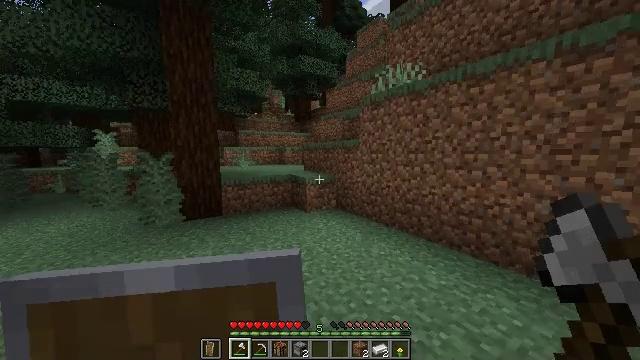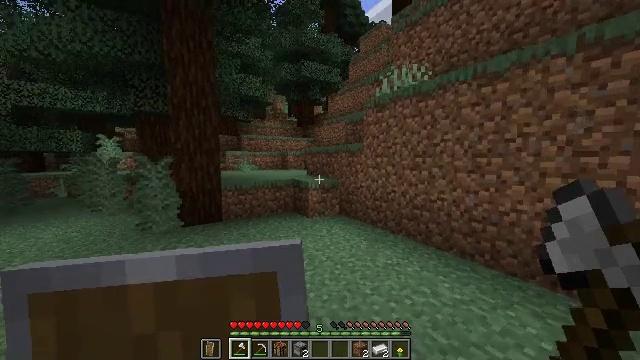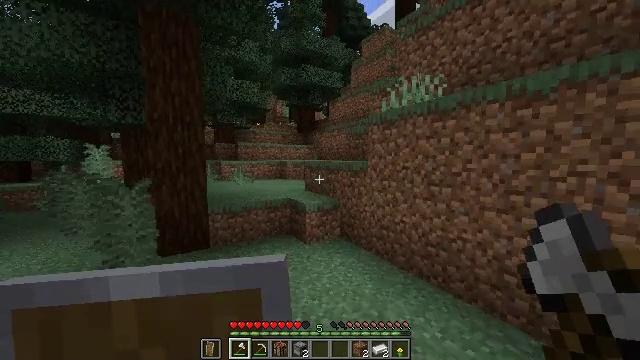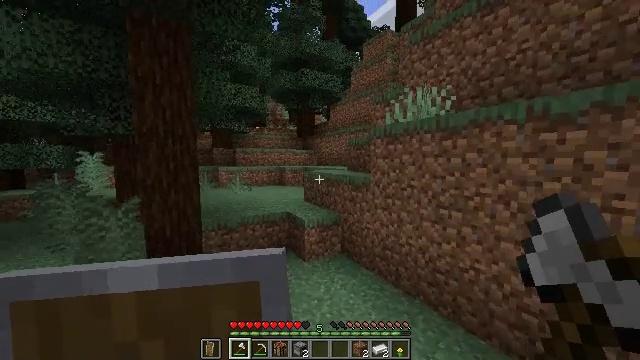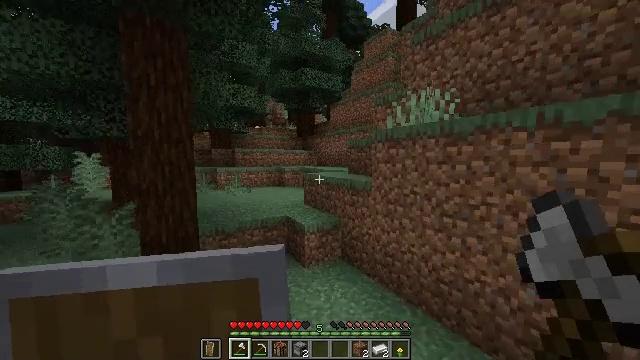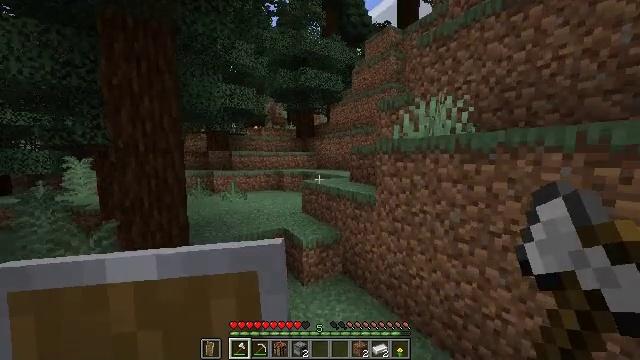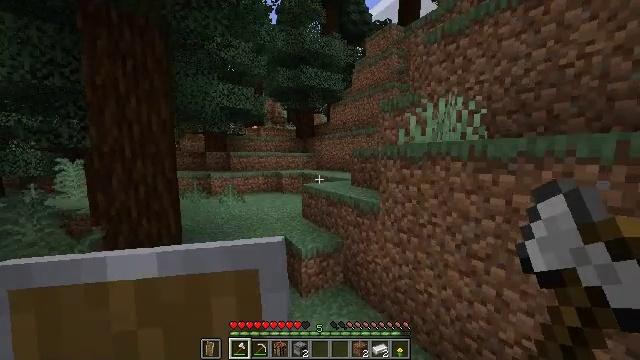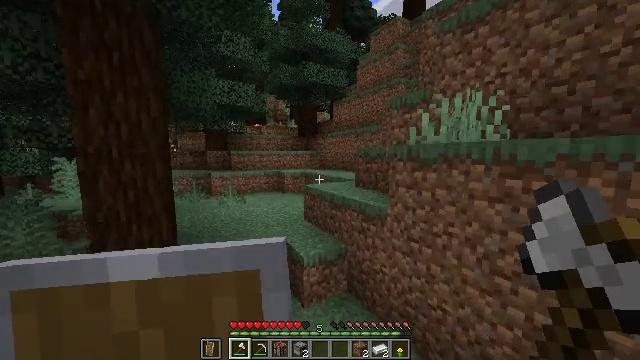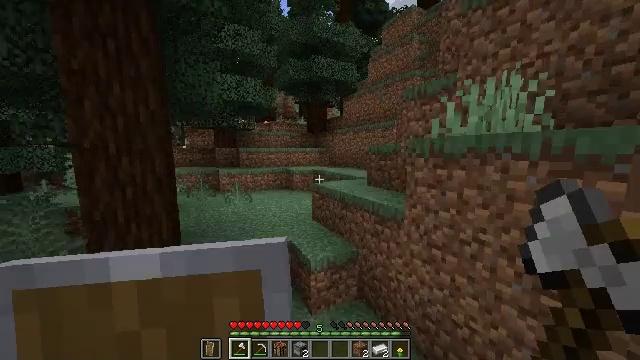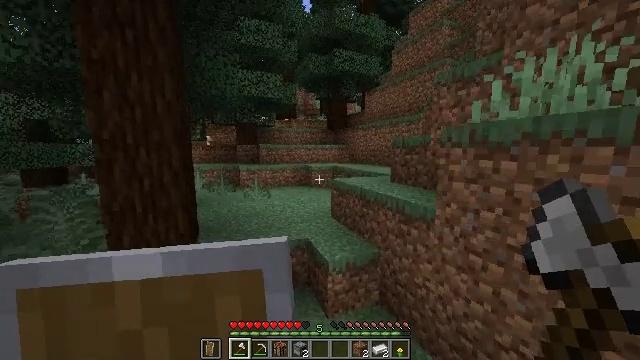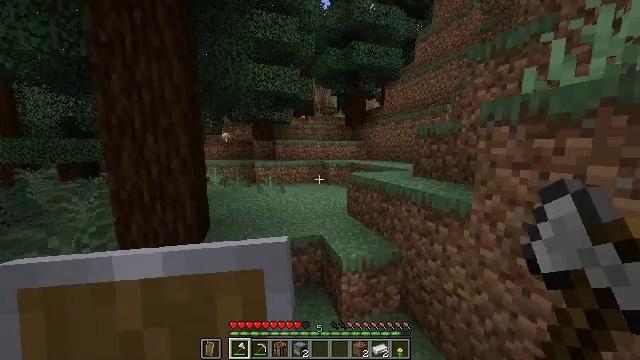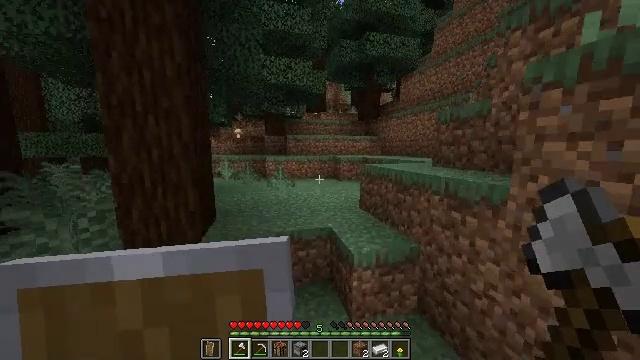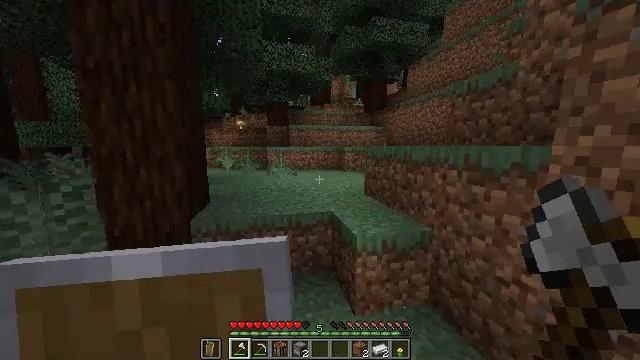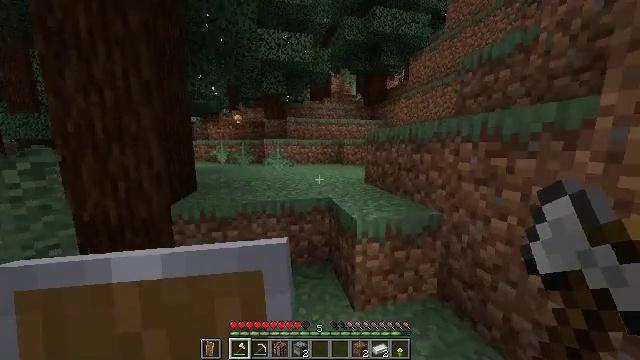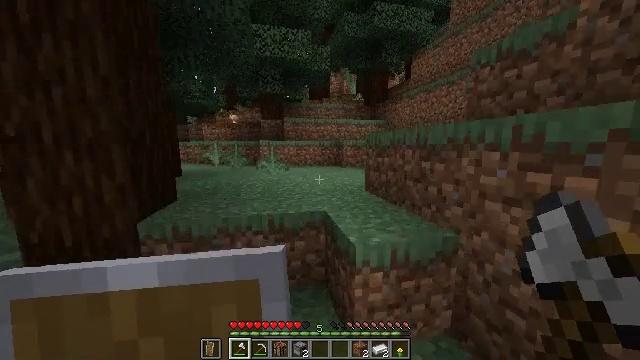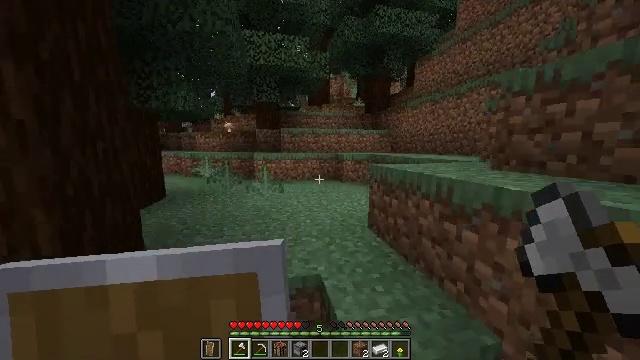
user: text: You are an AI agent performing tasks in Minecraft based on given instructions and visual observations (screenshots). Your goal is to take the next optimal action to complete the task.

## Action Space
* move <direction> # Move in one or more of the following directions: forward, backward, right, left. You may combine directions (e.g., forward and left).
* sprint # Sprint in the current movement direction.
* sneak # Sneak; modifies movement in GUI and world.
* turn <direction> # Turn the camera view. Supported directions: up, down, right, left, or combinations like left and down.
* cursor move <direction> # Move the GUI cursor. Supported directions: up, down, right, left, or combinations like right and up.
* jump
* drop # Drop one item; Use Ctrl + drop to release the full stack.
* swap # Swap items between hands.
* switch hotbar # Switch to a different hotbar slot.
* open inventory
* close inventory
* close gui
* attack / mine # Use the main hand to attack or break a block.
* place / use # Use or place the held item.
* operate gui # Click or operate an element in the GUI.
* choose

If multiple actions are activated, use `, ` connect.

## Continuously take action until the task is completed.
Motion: motion action
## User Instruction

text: Break the sweet berry bush to collect berries.
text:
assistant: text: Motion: move forward, turn up
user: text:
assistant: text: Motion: move forward, jump
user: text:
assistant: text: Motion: move forward, jump
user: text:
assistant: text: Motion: move forward, jump
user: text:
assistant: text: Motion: move forward, jump
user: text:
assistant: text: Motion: move forward, jump
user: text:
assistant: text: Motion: move forward, jump
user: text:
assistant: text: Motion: move forward, turn left, jump
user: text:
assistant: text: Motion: move forward, turn left, jump
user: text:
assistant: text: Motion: move forward, turn left, jump
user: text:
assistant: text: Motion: move forward, turn left, jump
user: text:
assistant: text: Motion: move forward, turn left, jump
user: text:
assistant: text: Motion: move forward, jump
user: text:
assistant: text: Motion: move forward, jump
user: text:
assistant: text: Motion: move forward, jump
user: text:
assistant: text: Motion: move forward, jump
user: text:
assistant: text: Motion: move forward, jump
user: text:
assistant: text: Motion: move forward, jump
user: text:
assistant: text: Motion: move forward, jump
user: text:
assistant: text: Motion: move forward, jump
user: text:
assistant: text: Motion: move forward, jump
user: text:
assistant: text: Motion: move forward, jump
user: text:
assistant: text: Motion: move forward, jump
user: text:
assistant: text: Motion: move forward, jump
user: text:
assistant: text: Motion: move forward, jump
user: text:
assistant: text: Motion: move forward, sprint, jump
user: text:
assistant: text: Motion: move forward, sprint, jump
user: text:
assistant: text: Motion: move forward, sprint, jump
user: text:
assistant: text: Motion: move forward, sprint, jump
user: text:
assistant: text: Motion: move forward, sprint, jump